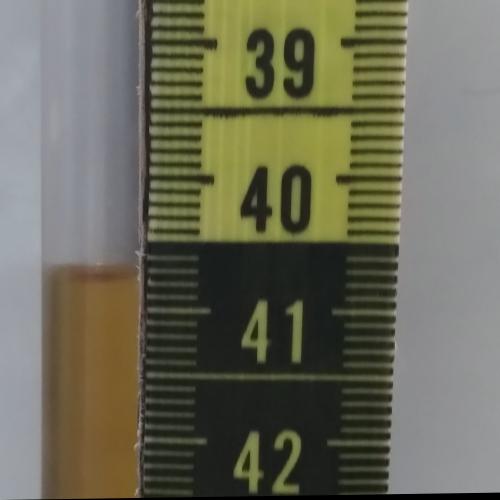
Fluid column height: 40.8 cm